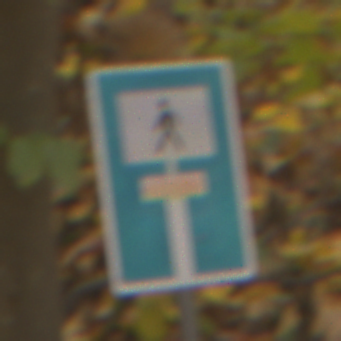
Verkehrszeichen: SackgasseFussgaengerDurchlaessig
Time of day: MorningAfternoon
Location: Outdoor (Nature)
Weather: Overcast
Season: Autumn
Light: Natural